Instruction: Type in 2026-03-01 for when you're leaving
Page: home
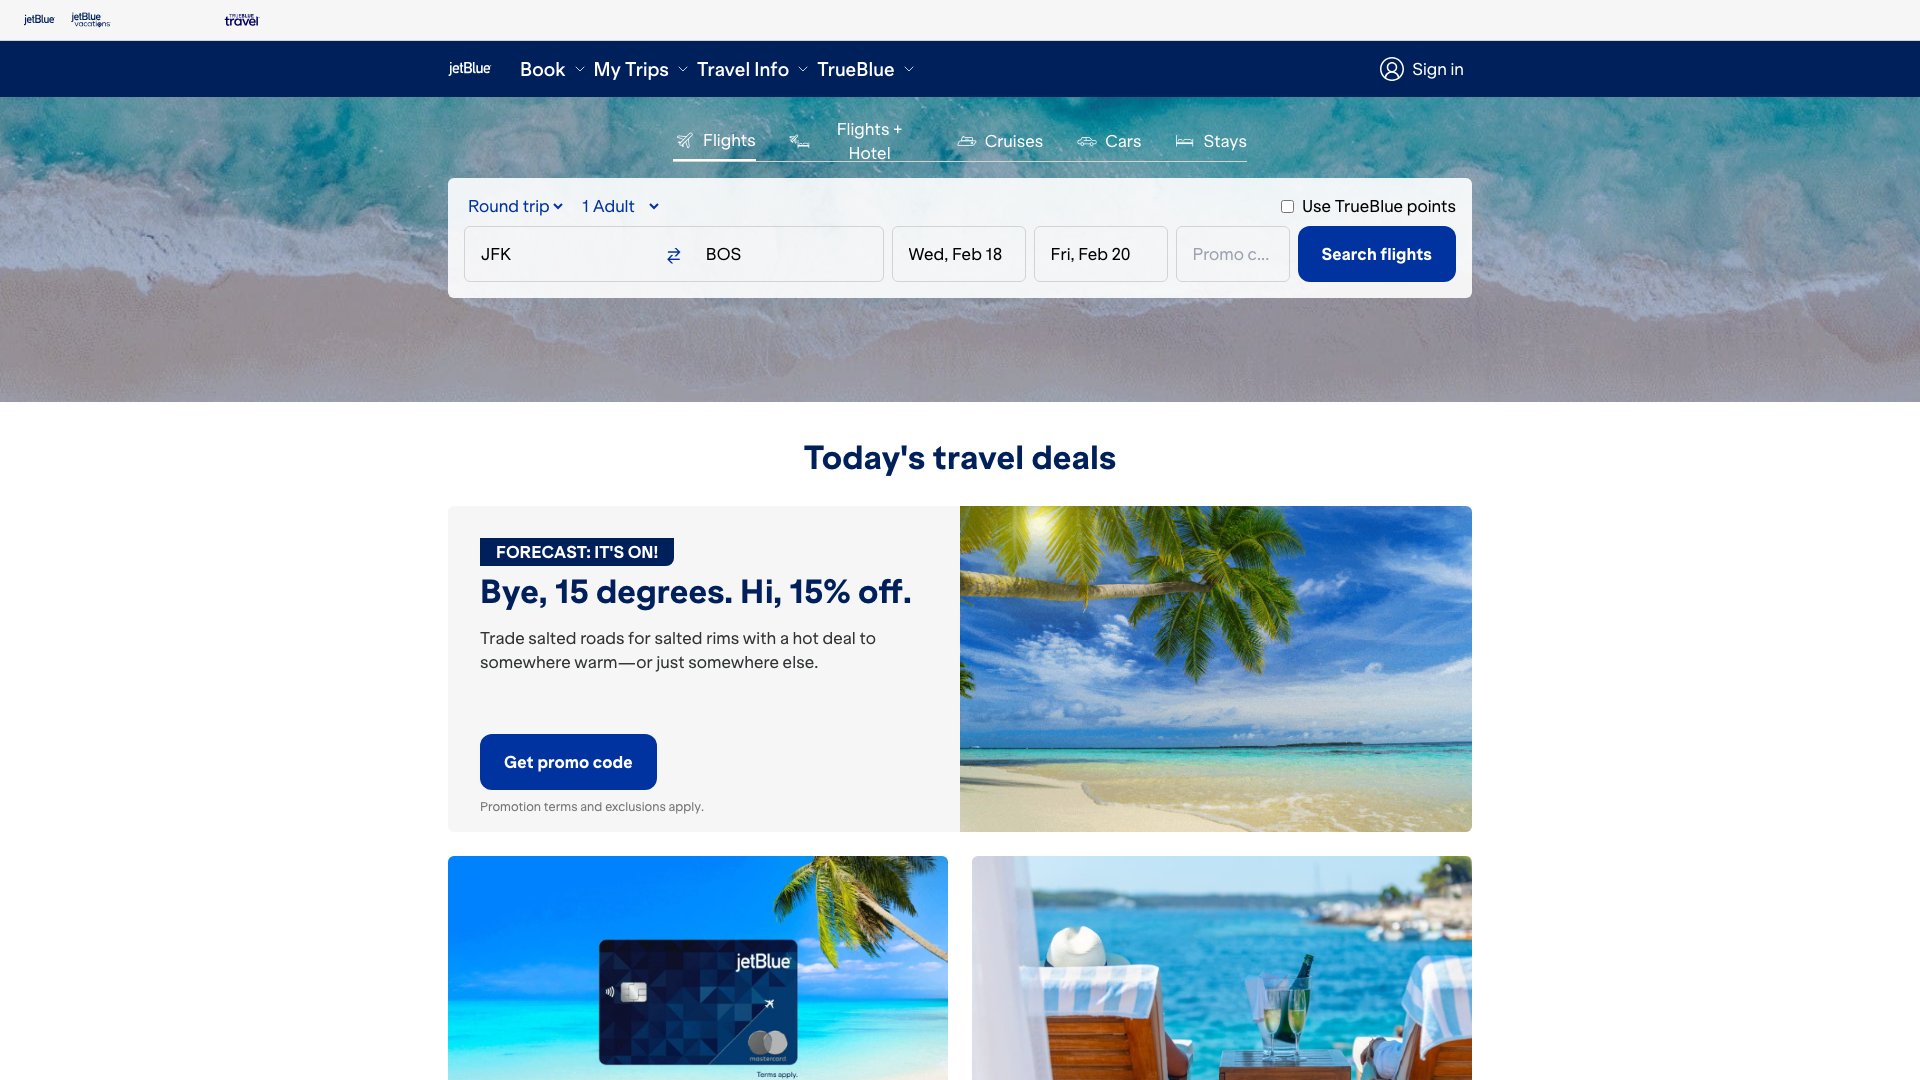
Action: type